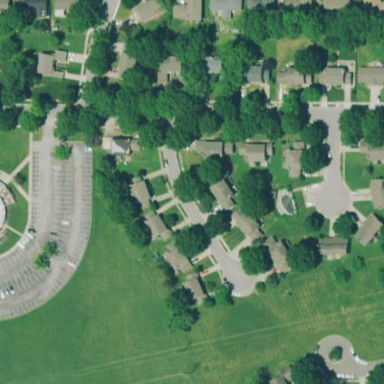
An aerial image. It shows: Residential area composed of single-family homes.